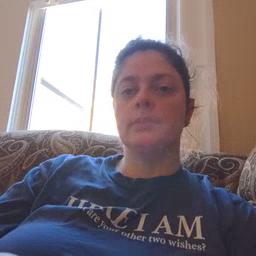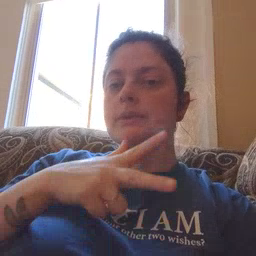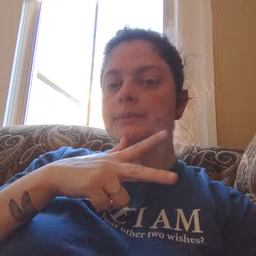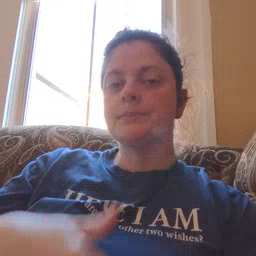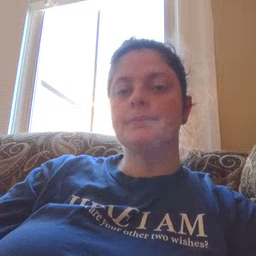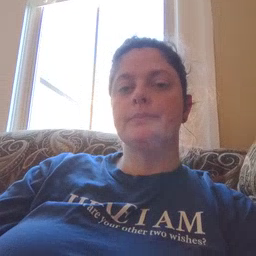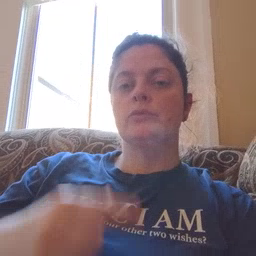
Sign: hen